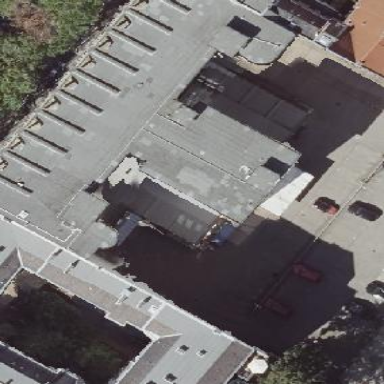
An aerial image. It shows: Part of the building is designated for commercial use.